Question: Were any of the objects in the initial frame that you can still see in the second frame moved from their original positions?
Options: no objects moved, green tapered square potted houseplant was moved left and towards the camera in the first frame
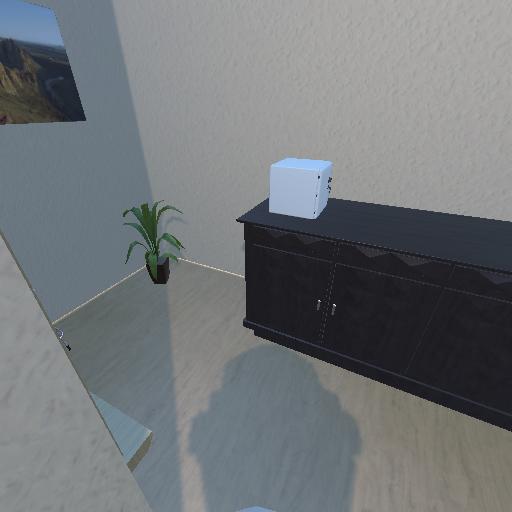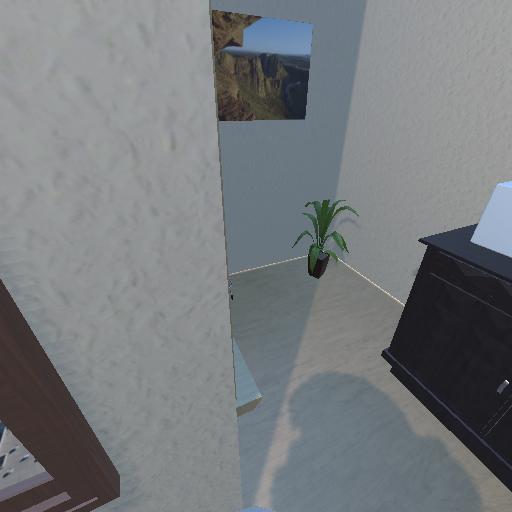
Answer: no objects moved